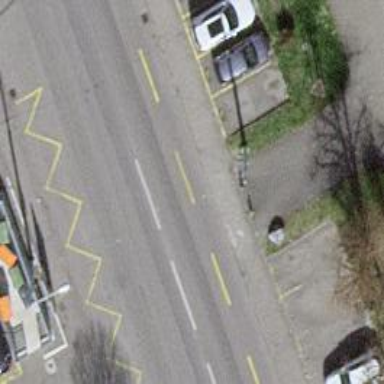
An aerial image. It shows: Bollard barrier.